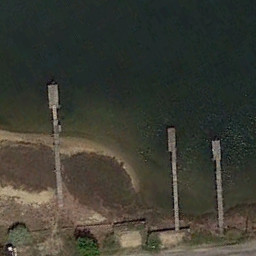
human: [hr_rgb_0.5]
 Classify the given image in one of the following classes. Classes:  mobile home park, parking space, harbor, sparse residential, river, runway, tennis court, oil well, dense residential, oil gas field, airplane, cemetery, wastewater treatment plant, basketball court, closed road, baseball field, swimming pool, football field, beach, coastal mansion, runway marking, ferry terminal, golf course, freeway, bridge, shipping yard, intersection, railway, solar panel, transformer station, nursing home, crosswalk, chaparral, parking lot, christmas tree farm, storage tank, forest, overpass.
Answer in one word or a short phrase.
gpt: ferry terminal